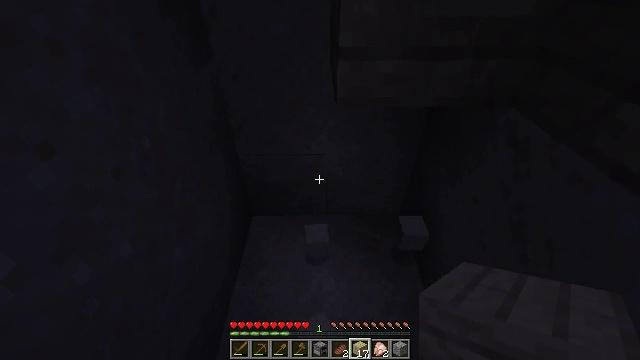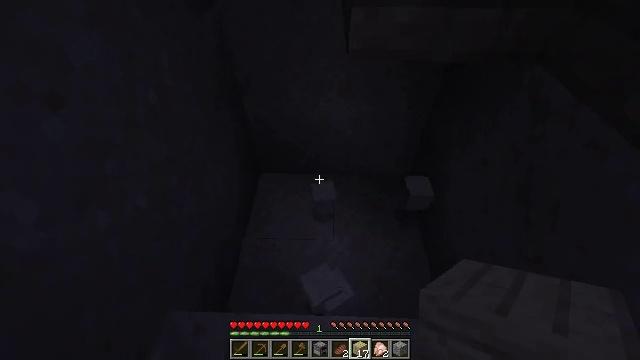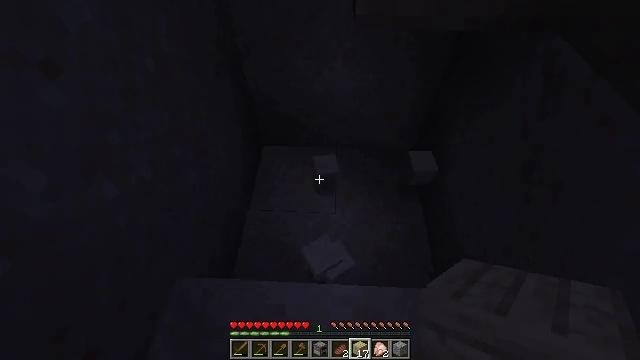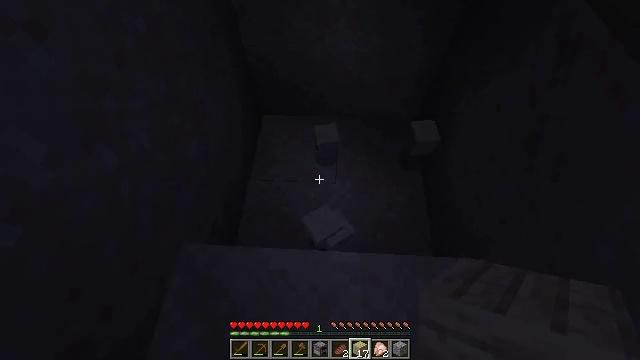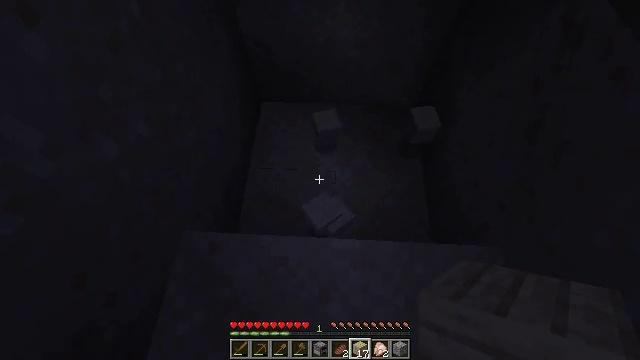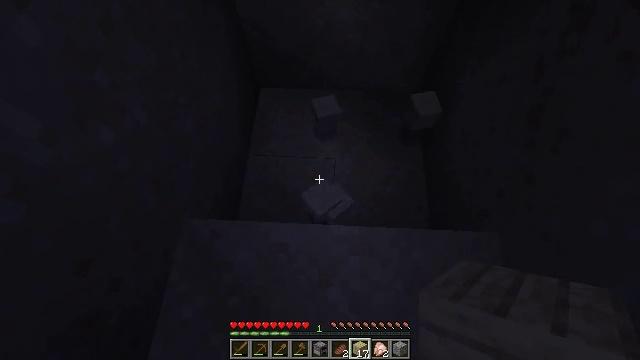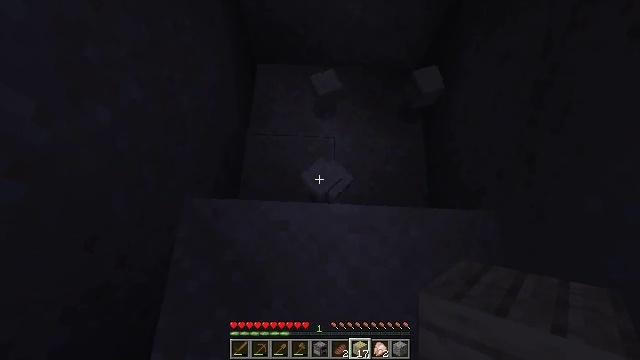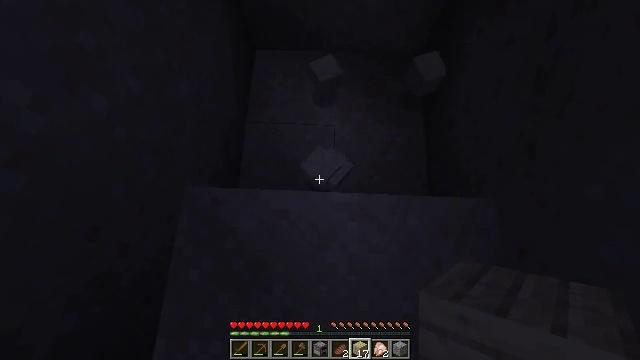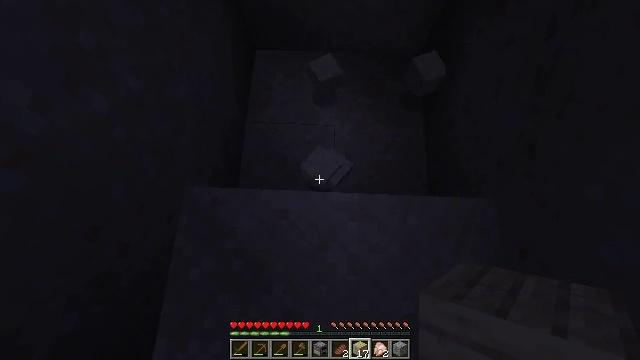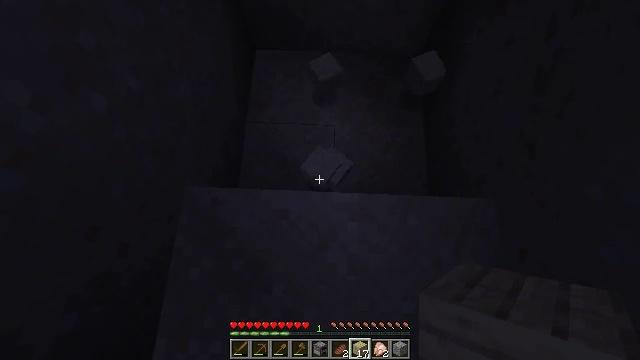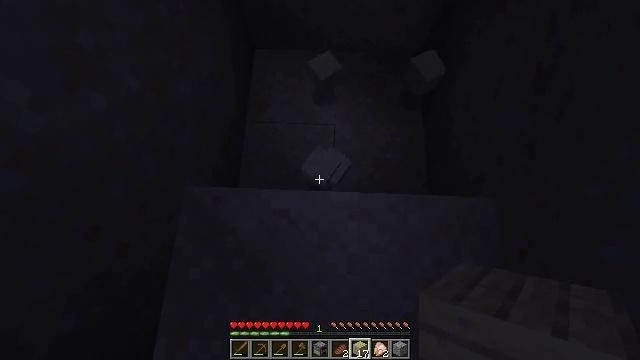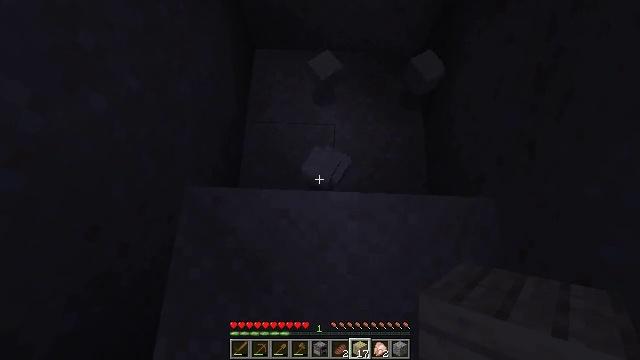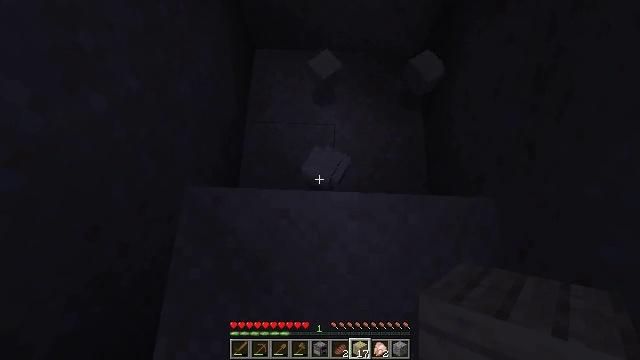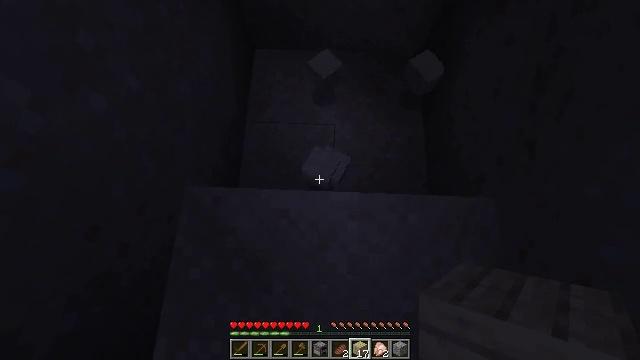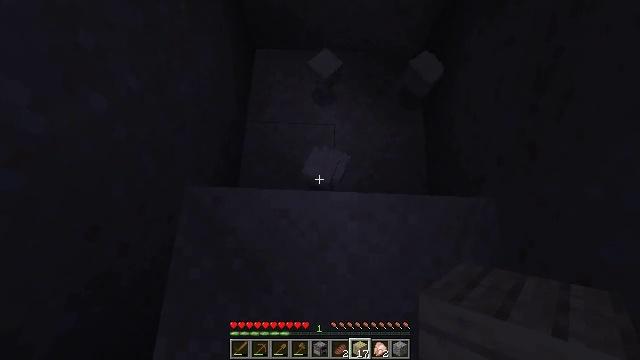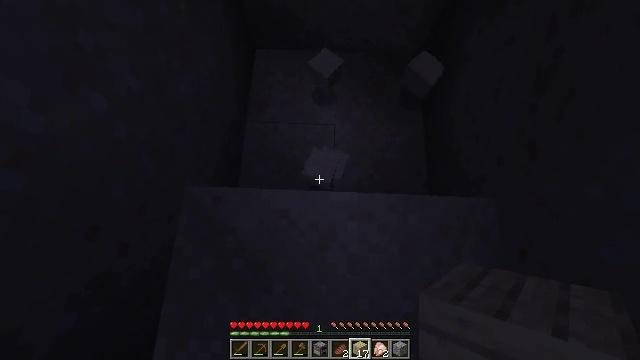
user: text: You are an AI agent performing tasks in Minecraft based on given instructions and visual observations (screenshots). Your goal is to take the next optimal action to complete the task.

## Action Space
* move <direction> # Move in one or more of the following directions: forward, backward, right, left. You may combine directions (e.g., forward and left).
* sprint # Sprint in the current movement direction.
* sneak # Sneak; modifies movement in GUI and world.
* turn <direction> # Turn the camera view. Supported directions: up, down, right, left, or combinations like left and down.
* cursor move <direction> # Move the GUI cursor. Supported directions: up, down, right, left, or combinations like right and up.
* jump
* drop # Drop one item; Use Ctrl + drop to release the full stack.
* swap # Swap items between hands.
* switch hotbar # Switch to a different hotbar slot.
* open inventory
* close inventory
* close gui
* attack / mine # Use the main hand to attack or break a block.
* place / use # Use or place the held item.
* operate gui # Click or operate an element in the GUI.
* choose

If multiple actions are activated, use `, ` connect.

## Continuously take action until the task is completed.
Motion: motion action
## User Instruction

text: Dig up some sand.
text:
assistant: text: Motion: turn left and down
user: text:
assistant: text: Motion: turn left and down
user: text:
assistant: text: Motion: turn down
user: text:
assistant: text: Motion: turn down
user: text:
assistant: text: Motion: turn down
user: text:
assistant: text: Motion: turn down
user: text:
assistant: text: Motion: turn down
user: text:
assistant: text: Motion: no_op
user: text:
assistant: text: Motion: no_op
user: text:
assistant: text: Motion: no_op
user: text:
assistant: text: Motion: no_op
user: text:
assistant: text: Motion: no_op
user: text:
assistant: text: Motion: no_op
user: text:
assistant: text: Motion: no_op
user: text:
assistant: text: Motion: no_op
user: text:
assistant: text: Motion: no_op
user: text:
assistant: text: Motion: no_op
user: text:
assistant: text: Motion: no_op
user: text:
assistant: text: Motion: no_op
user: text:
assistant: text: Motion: no_op
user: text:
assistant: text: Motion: no_op
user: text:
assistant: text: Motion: no_op
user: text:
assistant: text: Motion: no_op
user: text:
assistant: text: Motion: no_op
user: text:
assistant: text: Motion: no_op
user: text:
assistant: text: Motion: no_op
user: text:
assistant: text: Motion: no_op
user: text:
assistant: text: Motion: turn down
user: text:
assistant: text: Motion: turn down
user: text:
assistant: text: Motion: turn down